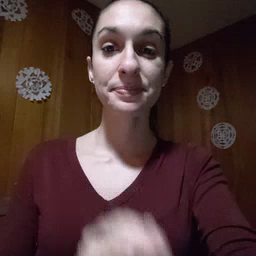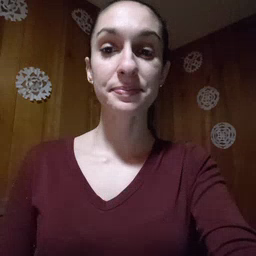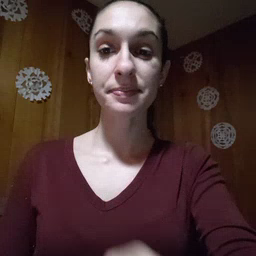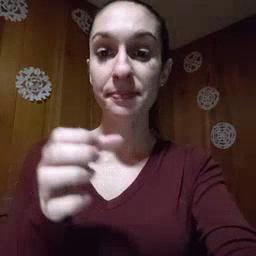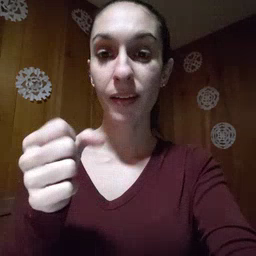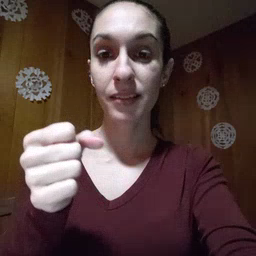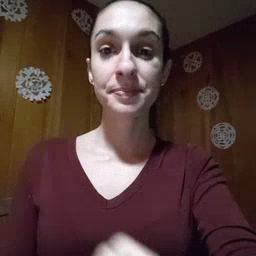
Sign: milk